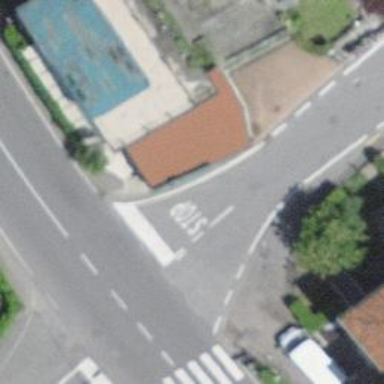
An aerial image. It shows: Cafe.